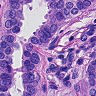
Metastatic tissue present: yes